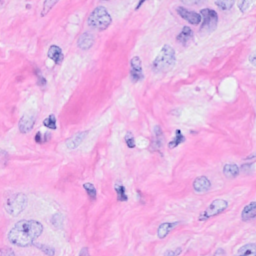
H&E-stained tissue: Breast